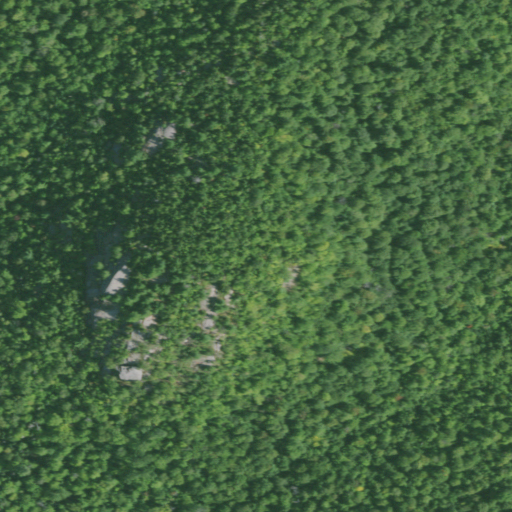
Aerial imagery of mountain in New York named Noranale Mountain containing deciduous forest, evergreen forest, mixed forest, and shrub